Interaction volume radius: 10 \u00c5
Interaction volume height: 25 \u00c5
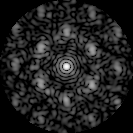
Disorder parameter: 0.6714